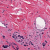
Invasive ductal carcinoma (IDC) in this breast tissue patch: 0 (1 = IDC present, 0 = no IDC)